Question: There are 9 treatments and we want to have 7 blocks. In each block, the treatment should be repeated once.
The 9 treatments are marked as follows:
'''
-Treatment 1 (1-7)
-Treatment 2 (8-14)
-Treatment 3 (15-21)
-Treatment 4 (22-28)
-Treatment 5 (29-35)
-Treatment 6 (36-42)
-Treatment 7 (43-49)
-Treatment 8 (50-56)
-Treatment 9 (57-63)
'''
Each number represents a pot. We want these pots randomised in 7 blocks (columns) but we don't want two pot of the same treatment adjacent to each other - highlighted in grey:

How would I go about this in R?
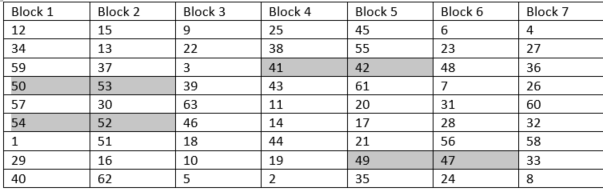
Answer: If I'm interpreting it correctly, this should work.
We'll do a two-step sampling:
1. First, sample the treatment group itself, making it much easier to determine if a particular row in the block is in the same treatment group as the same row, previous block.
2. Second, sample one from each of the proven-safe groups.
I'll use a random seed here for reproducibility, do not use 'set.seed(.)' in production.
'''
set.seed(42)
nBlocks <- 7
treatments <- list(1:7, 8:14, 15:21, 22:28, 29:35, 36:42, 43:49, 50:56, 57:63)
blocks <- Reduce(function(prev, ign) {
while (TRUE) {
this <- sample(length(treatments))
if (!any(this == prev)) break
}
this
}, seq.int(nBlocks)[-1], init = sample(length(treatments)), accumulate = TRUE)
blocks <- do.call(cbind, blocks)
blocks
# [,1] [,2] [,3] [,4] [,5] [,6] [,7]
# [1,] 1 3 4 2 8 2 1
# [2,] 5 1 2 4 5 7 9
# [3,] 9 8 9 3 1 3 5
# [4,] 7 9 3 6 7 9 3
# [5,] 2 4 8 5 4 1 4
# [6,] 4 7 1 9 6 4 2
# [7,] 8 6 5 7 2 6 8
# [8,] 3 5 6 8 9 5 6
# [9,] 6 2 7 1 3 8 7
'''
Here each column is a "block", and each number represents the treatment group assigned to each row. You can see that no rows contain the same group in subsequent columns.
For instance, the first column ("block 1") will have something from the Treatment 1 group in the first row, Treatment 5 group in row two, etc. Further, inspection will show that all treatments are included in each block column, an inferred requirement of the experimental design.
(FYI, it is theoretically possible that this will take a while based on the random conditions. Because it repeats per-column, it should be relatively efficient, though. I have no safeguards here for too-long-execution, but I don't think it is required: the conditions here do not lend to a high likelihood of "failure" requiring much repetition.)
The next step is to convert each of these group numbers into a number from the respective treatment group.
'''
apply(blocks, 1:2, function(ind) sample(treatments[[ind]], 1))
# [,1] [,2] [,3] [,4] [,5] [,6] [,7]
# [1,] 6 17 22 11 54 14 3
# [2,] 30 3 13 22 33 48 58
# [3,] 63 55 61 15 4 21 33
# [4,] 49 60 21 36 43 58 21
# [5,] 12 25 55 32 27 7 25
# [6,] 24 46 4 58 38 28 11
# [7,] 53 38 35 49 11 36 56
# [8,] 16 29 36 56 63 29 40
# [9,] 36 8 47 3 19 50 43
'''
To verify, in the first matrix, our first three rows (block 1) were 1, 5, and 9, which should translate into 1-7, 29-35, and57-63, respectively. "6" is within 1-7, "30" is within 29-35, and "63" is within 59-63. Inspection will show the remainder to be correct.
Because of the step of determining treatment groups first, it is much simpler to verify/guarantee that you will not repeat treatment groups in a row between two adjacent blocks.
---
Rules:
1. The same treatment group may not be on the same row in adjacent columns; and
2. The same treatment (not group) may not be in any row in adjacent columns.
We can use the same methodology as before. Note that as any groups become smaller, the iteration time may increase but I do not expect it likely to get into an infinite loop. (, if you inadvertently have a group of length 1, then ... this will never end.)
'''
nBlocks <- 7
treatments <- list(1:7, 8:14, 15:21, 22:28, 29:35, 36:42, 43:49, 50:56, 57:63)
# helper function for randomized selection of treatments given groups
func <- function(grp) cbind(grp, sapply(treatments[grp], sample, size = 1))
set.seed(42)
func(c(1,3,5))
# grp
# [1,] 1 1
# [2,] 3 19
# [3,] 5 29
'''
And then the same 'Reduce' mindset:
'''
set.seed(42)
blocks <- Reduce(function(prev, ign) {
while (TRUE) {
this1 <- sample(length(treatments))
if (!any(this1 == prev[,1])) break
}
while (TRUE) {
this2 <- func(this1)
if (!any(this2[,2] %in% prev[,2])) break
}
this2
}, seq.int(nBlocks-1), init = func(sample(length(treatments))), accumulate = TRUE)
blocks <- do.call(cbind, blocks)
groups <- blocks[, seq(1, by = 2, length.out = nBlocks)]
treats <- blocks[, seq(2, by = 2, length.out = nBlocks)]
'''
From this, we have two products (though you will likely only care about the second):
1. The treatment groups, good to verify rule 1 above: no group may be in the same row in adjacent columns: groups
# grp grp grp grp grp grp grp
# [1,] 1 3 1 7 8 5 1
# [2,] 5 1 2 8 2 7 3
# [3,] 9 8 5 2 1 4 6
# [4,] 7 9 6 3 4 8 5
# [5,] 2 4 7 9 3 9 4
# [6,] 4 7 4 5 7 1 2
# [7,] 8 6 9 1 9 6 7
# [8,] 3 5 8 6 5 2 9
# [9,] 6 2 3 4 6 3 8
2. The treatments themselves, for rule 2 above, where no treatment may be in adjacent columns: treats
#
# [1,] 7 19 2 47 51 33 3
# [2,] 35 4 12 50 8 44 15
# [3,] 60 51 35 10 1 22 41
# [4,] 43 58 41 21 26 55 31
# [5,] 12 24 43 57 17 57 26
# [6,] 27 49 26 34 48 6 11
# [7,] 53 36 62 6 62 36 47
# [8,] 16 33 54 42 32 10 62
# [9,] 37 9 15 27 37 18 56
---
:
Another rule:
1. Each treatment group must be seen exactly once in each row and column (requiring a square experimental design).
I think this is effectively generating a sudoku-like matrix of treatment , and once that is satisfied, backfill rule #2 (no repeat in adjacent columns). One way (though it is hasty) is suggested by <URL>:
'''
set.seed(42)
vec <- sample(9)
ind <- sapply(cumsum(c(0, 3, 3, 1, 3, 3, 1, 3, 3)), rot, x = vec)
apply(ind, 1, function(z) all(1:9 %in% z)) # all rows have all 1-9, no repeats
# [1] TRUE TRUE TRUE TRUE TRUE TRUE TRUE TRUE TRUE
apply(ind, 1, function(z) all(1:9 %in% z)) # ... columns ...
# [1] TRUE TRUE TRUE TRUE TRUE TRUE TRUE TRUE TRUE
ind
# [,1] [,2] [,3] [,4] [,5] [,6] [,7] [,8] [,9]
# [1,] 1 7 8 3 5 2 4 6 9
# [2,] 5 2 3 6 9 4 8 1 7
# [3,] 9 4 6 1 7 8 3 5 2
# [4,] 7 8 1 5 2 3 6 9 4
# [5,] 2 3 5 9 4 6 1 7 8
# [6,] 4 6 9 7 8 1 5 2 3
# [7,] 8 1 7 2 3 5 9 4 6
# [8,] 3 5 2 4 6 9 7 8 1
# [9,] 6 9 4 8 1 7 2 3 5
'''
This makes a rather fixed-style of random group arrangements given the constraints on groups. Since this is a design of experiments, if you're going to use this method (and proximity between blocks is at all a concern), then you should likely randomize columns and/or rows of the 'ind' matrix sampling the treatments themselves. (You can do columns and rows, just do them piece-wise, and it should preserve the constraints.)
'''
ind <- ind[sample(9),][,sample(9)]
ind
# [,1] [,2] [,3] [,4] [,5] [,6] [,7] [,8] [,9]
# [1,] 2 3 8 1 4 7 9 6 5
# [2,] 7 8 4 6 2 9 5 3 1
# [3,] 1 7 9 4 5 6 3 2 8
# [4,] 8 1 6 9 3 4 2 5 7
# [5,] 5 2 7 8 9 1 6 4 3
# [6,] 3 5 1 7 6 8 4 9 2
# [7,] 4 6 3 5 8 2 7 1 9
# [8,] 6 9 5 2 1 3 8 7 4
# [9,] 9 4 2 3 7 5 1 8 6
'''
From here, we can enact rule 2:
'''
treatments <- list(1:7, 8:14, 15:21, 22:28, 29:35, 36:42, 43:49, 50:56, 57:63)
mtx <- do.call(rbind, Reduce(function(prev, ind) {
while (TRUE) {
this <- sapply(treatments[ind], sample, size = 1)
if (!any(prev %in% this)) break
}
this
}, asplit(ind, 2)[-1],
init = sapply(treatments[ind[,1]], sample, size = 1),
accumulate = TRUE))
mtx
# [,1] [,2] [,3] [,4] [,5] [,6] [,7] [,8] [,9]
# [1,] 11 44 4 52 30 15 23 41 59
# [2,] 16 56 49 3 12 33 39 57 27
# [3,] 52 24 60 40 46 2 20 29 13
# [4,] 1 37 23 63 56 48 32 12 17
# [5,] 24 10 30 16 58 39 50 2 47
# [6,] 49 57 41 25 6 52 11 17 34
# [7,] 59 31 19 14 38 23 47 51 7
# [8,] 41 17 11 33 24 61 5 43 54
# [9,] 29 4 51 45 20 8 58 28 40
'''